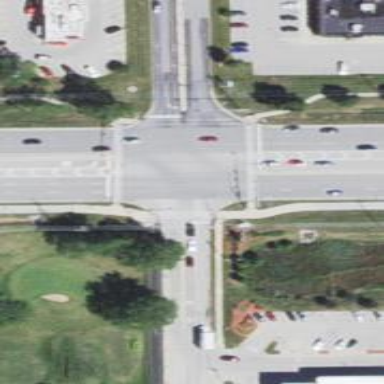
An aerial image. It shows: Crossing on the footway with zebra markings.